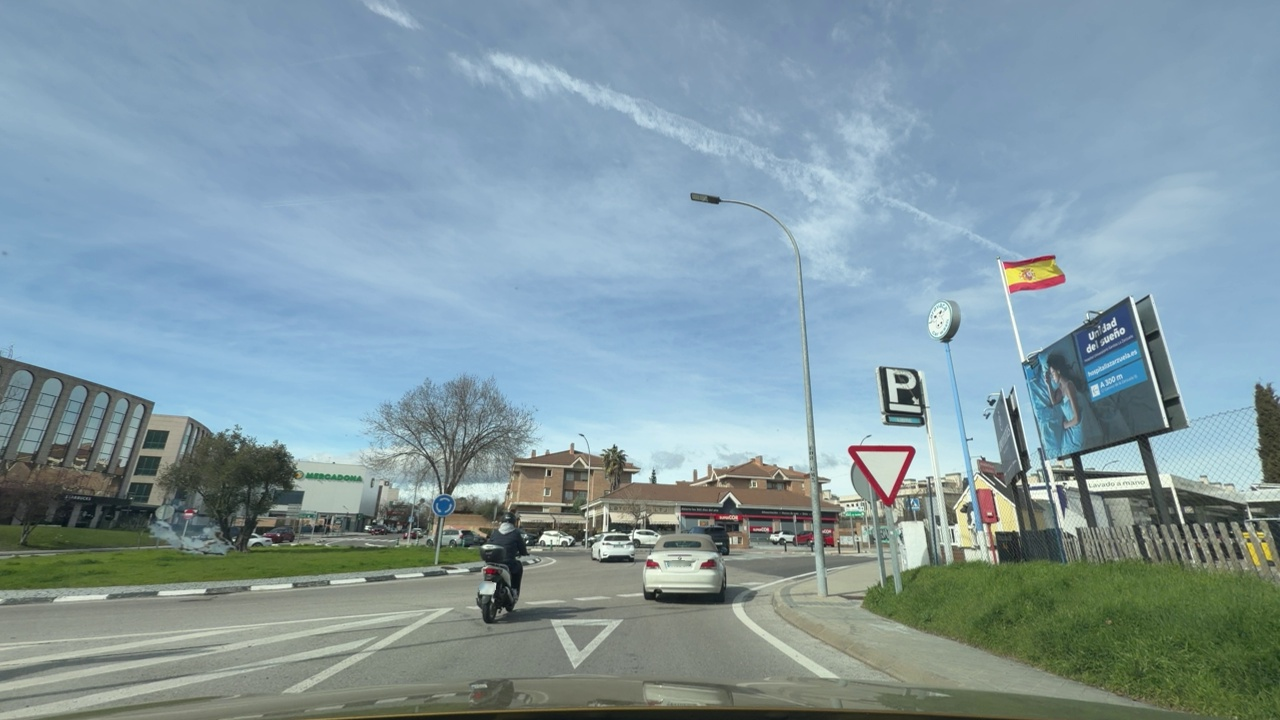
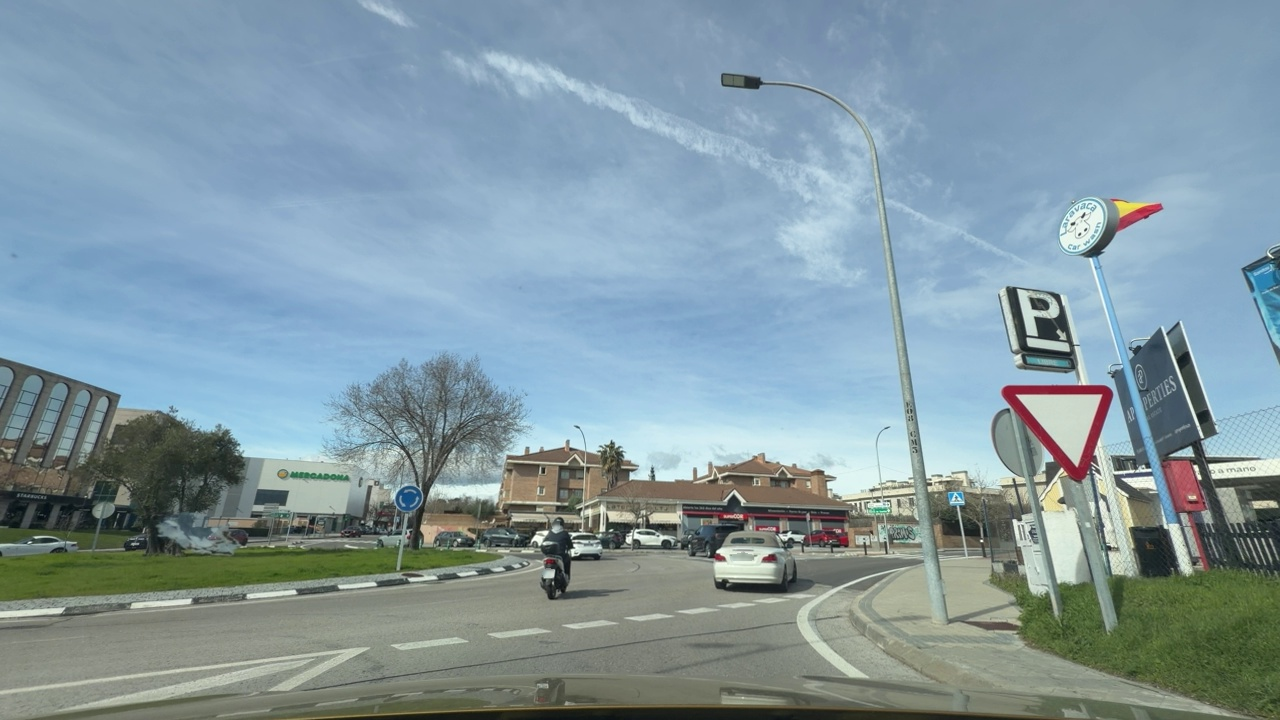
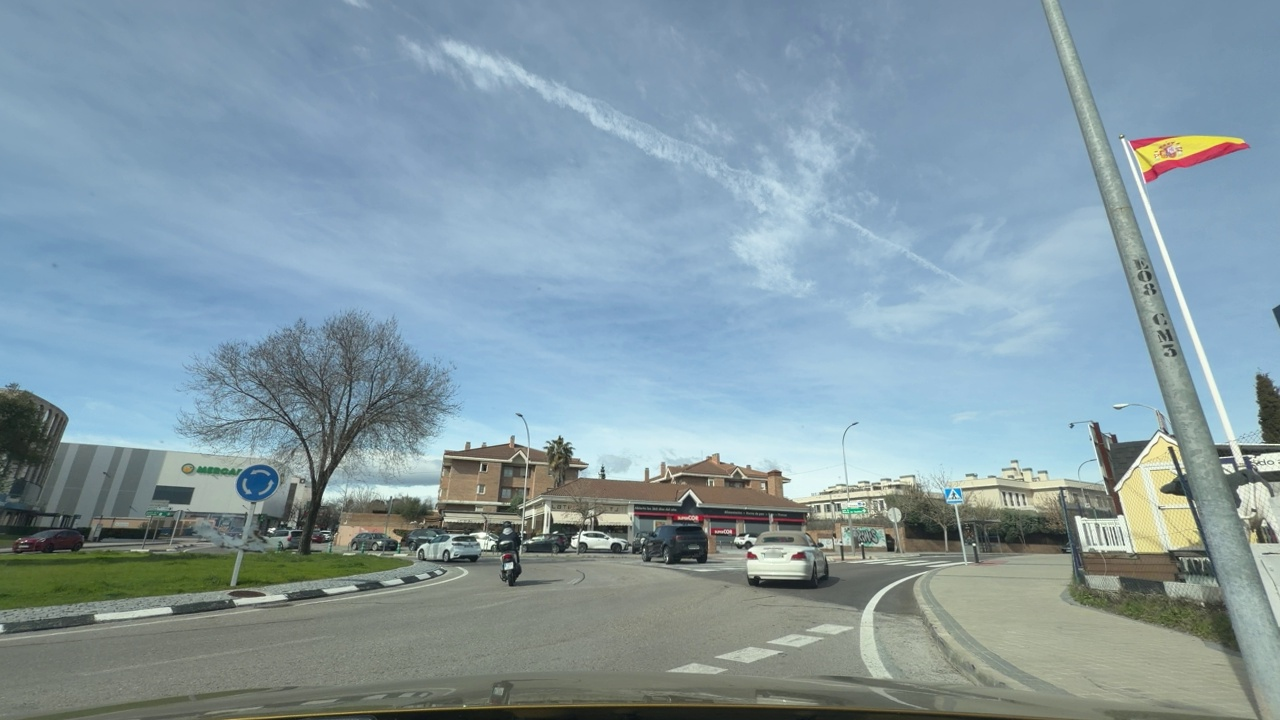
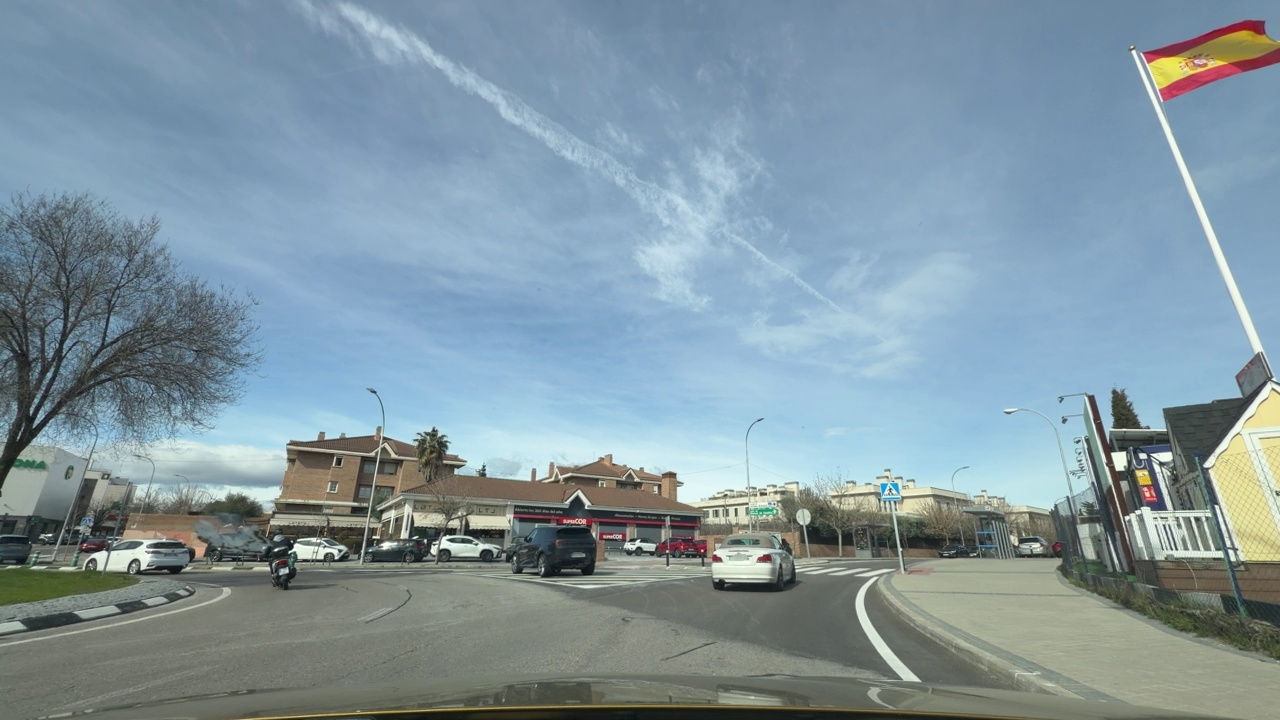
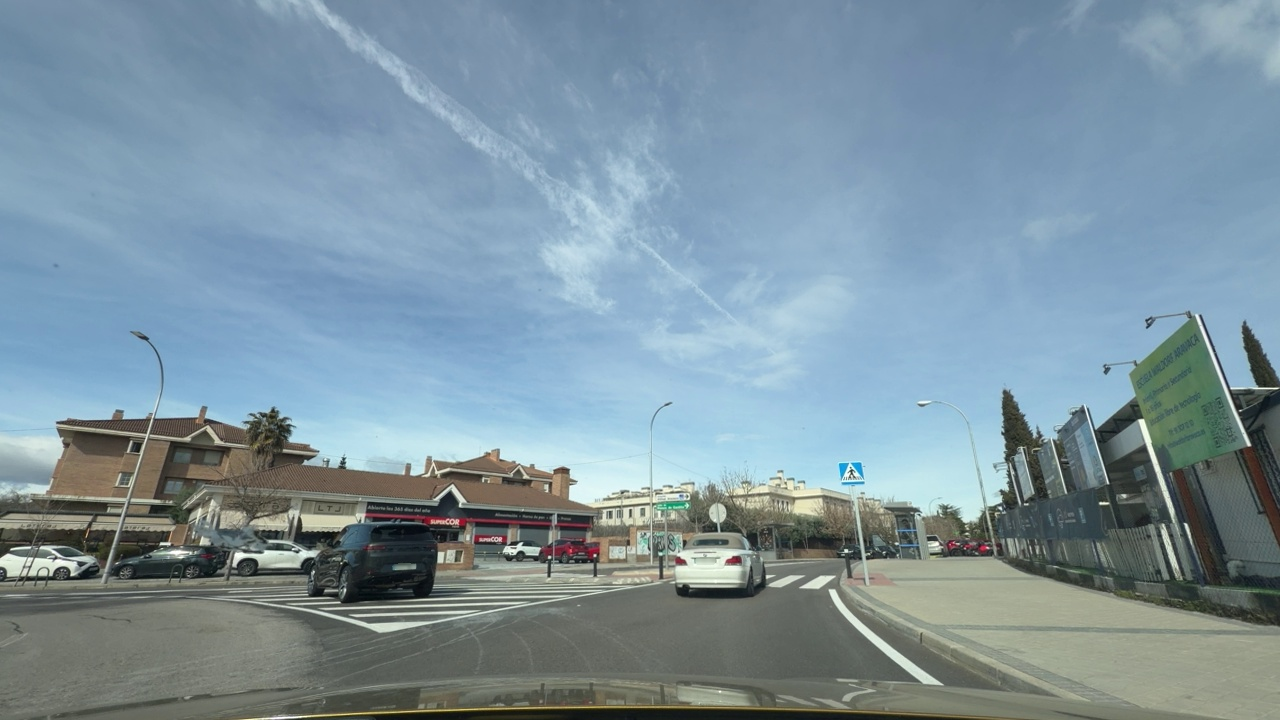
Situation: Roundabout
Question: Is the ego vehicle currently inside a roundabout?
Answer: Yes
Reasoning: The ego vehicle is traveling in a circular roadway with a central island.

Situation: Roundabout
Question: Is a roundabout visible ahead in the ego direction?
Answer: Yes
Reasoning: Both the central intersection sign and the central island are visible ahead.

Situation: Roundabout
Question: Is the ego vehicle stationary while another vehicle crosses its path within the roundabout?
Answer: No
Reasoning: The ego vehicle is moving and there are no other vehicles crossing its path within the roundabout.